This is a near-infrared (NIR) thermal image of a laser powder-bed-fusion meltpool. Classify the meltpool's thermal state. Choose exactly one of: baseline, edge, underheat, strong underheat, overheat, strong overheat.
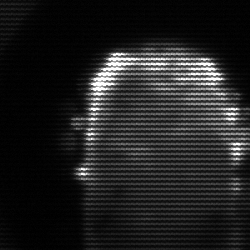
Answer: baseline